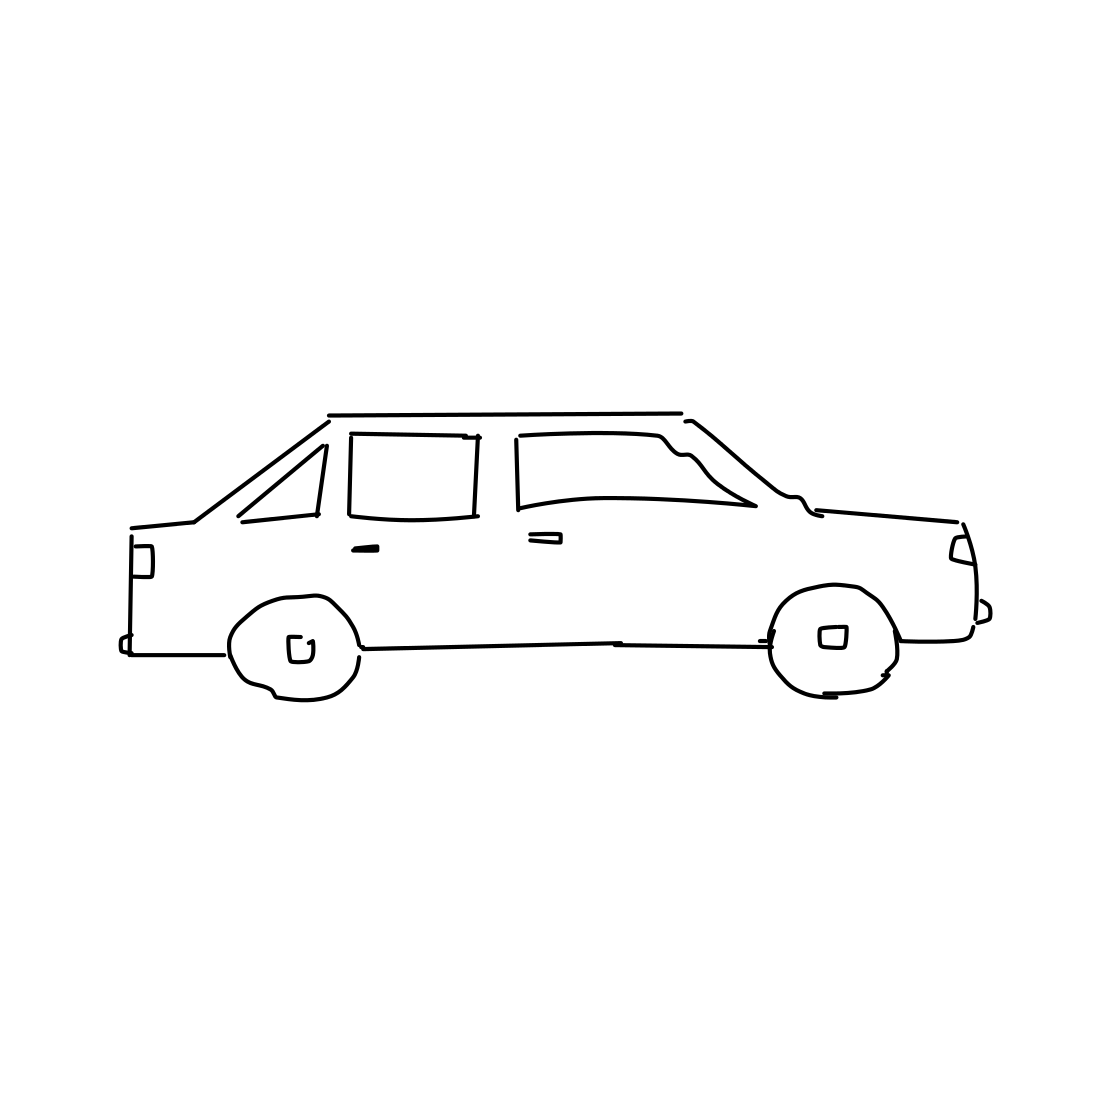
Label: car (sedan)